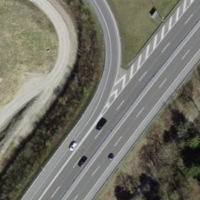
EUNIS habitat code: 57
Species observed at this site:
Columba palumbus